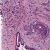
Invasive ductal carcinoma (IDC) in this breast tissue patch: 0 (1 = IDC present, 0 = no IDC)